Question:
When I type text into my userform's textbox the text keeps going right non-stop and I can't see the whole text. I need it to go down automatically when the text length reaches the limit of the textbox.
The textbox's text keeps overflowing to the right and I need it to go to the next line when it reaches the limit of the textbox.
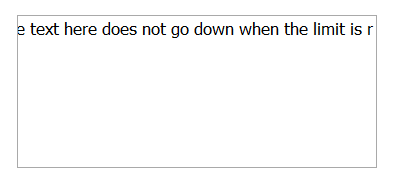
Answer: Use the property '.Multiline = True' with your TextBox.